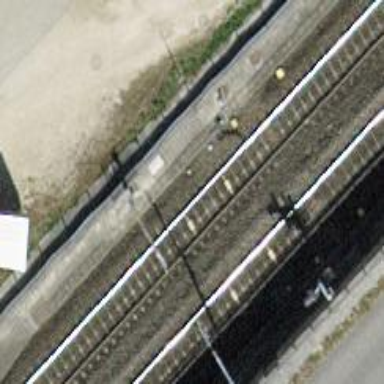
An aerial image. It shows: Railway signal.